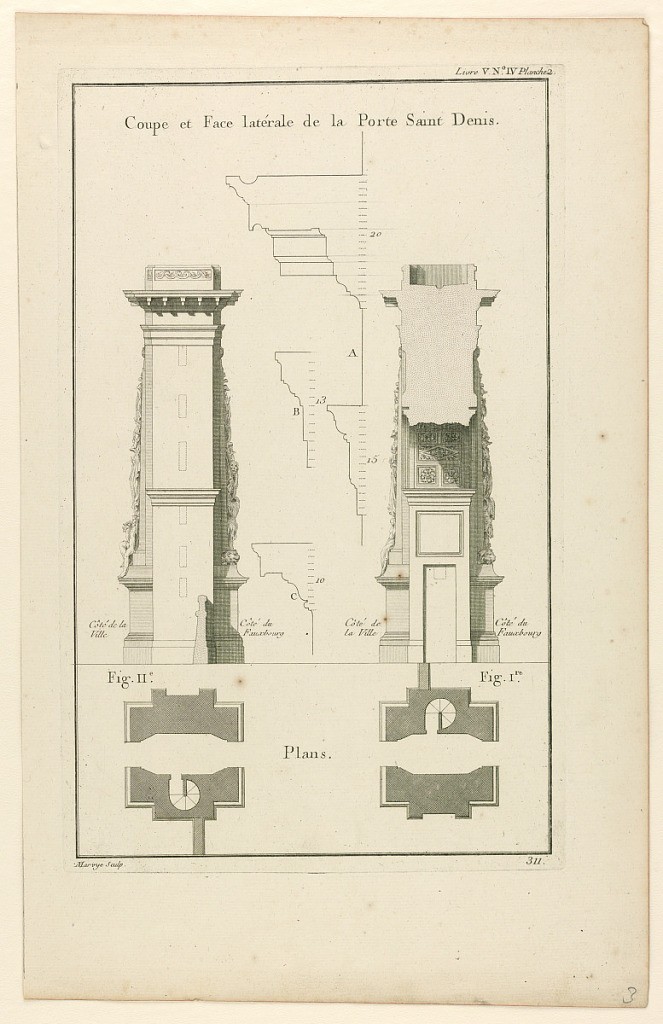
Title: Design for the Plan of the Porte S. Denis
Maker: Martin Marvie, French, 1713–1813
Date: ca. 1750
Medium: Engraving on paper
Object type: Print
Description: Plan, side elevation. Inscribed upper right, Line "V. No. IV, Planche 1/2"; lower right: 310 and 311".